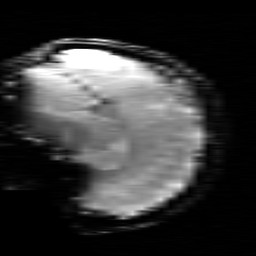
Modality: T2starw
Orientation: sagittal
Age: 22
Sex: female
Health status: healthy
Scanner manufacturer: siemens
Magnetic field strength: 3 T
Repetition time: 0.7 s
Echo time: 0.02 s